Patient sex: F
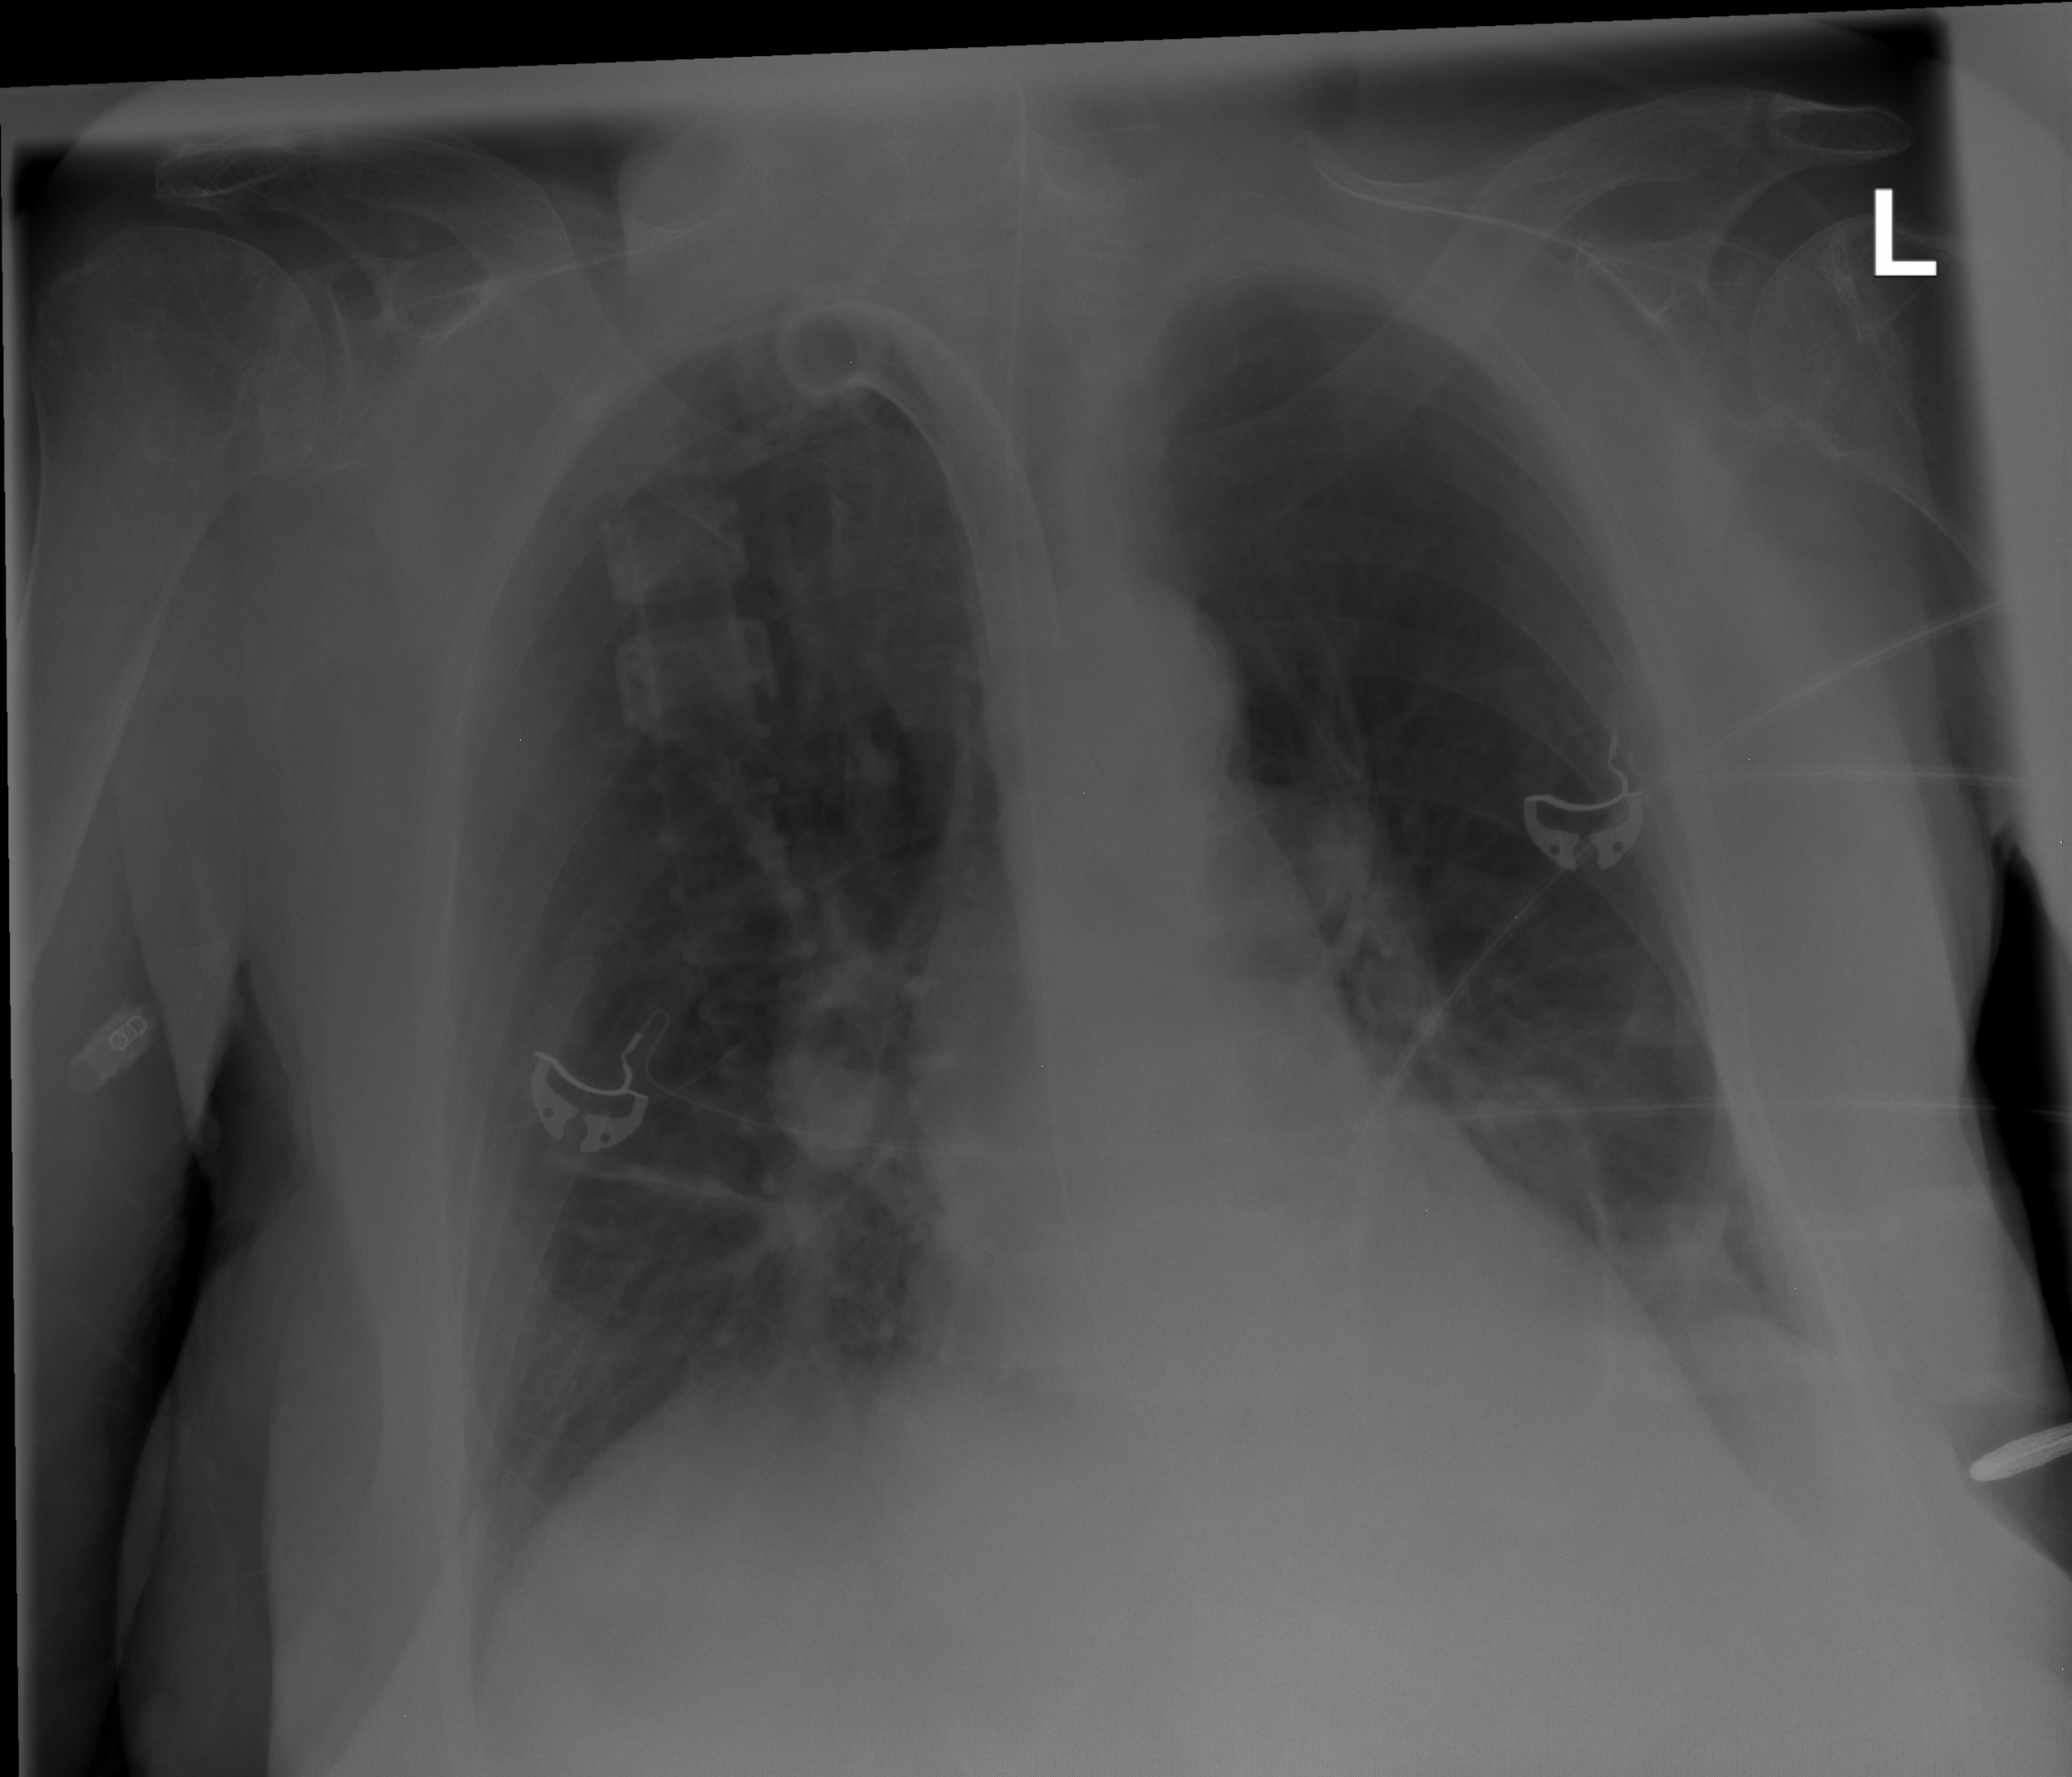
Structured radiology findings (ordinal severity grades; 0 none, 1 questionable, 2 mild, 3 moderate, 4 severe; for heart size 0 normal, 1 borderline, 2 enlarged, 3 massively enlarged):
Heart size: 1
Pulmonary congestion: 2
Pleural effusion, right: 0
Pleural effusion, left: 0
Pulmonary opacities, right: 2
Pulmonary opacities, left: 1
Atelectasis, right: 2
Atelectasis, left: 2